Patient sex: F
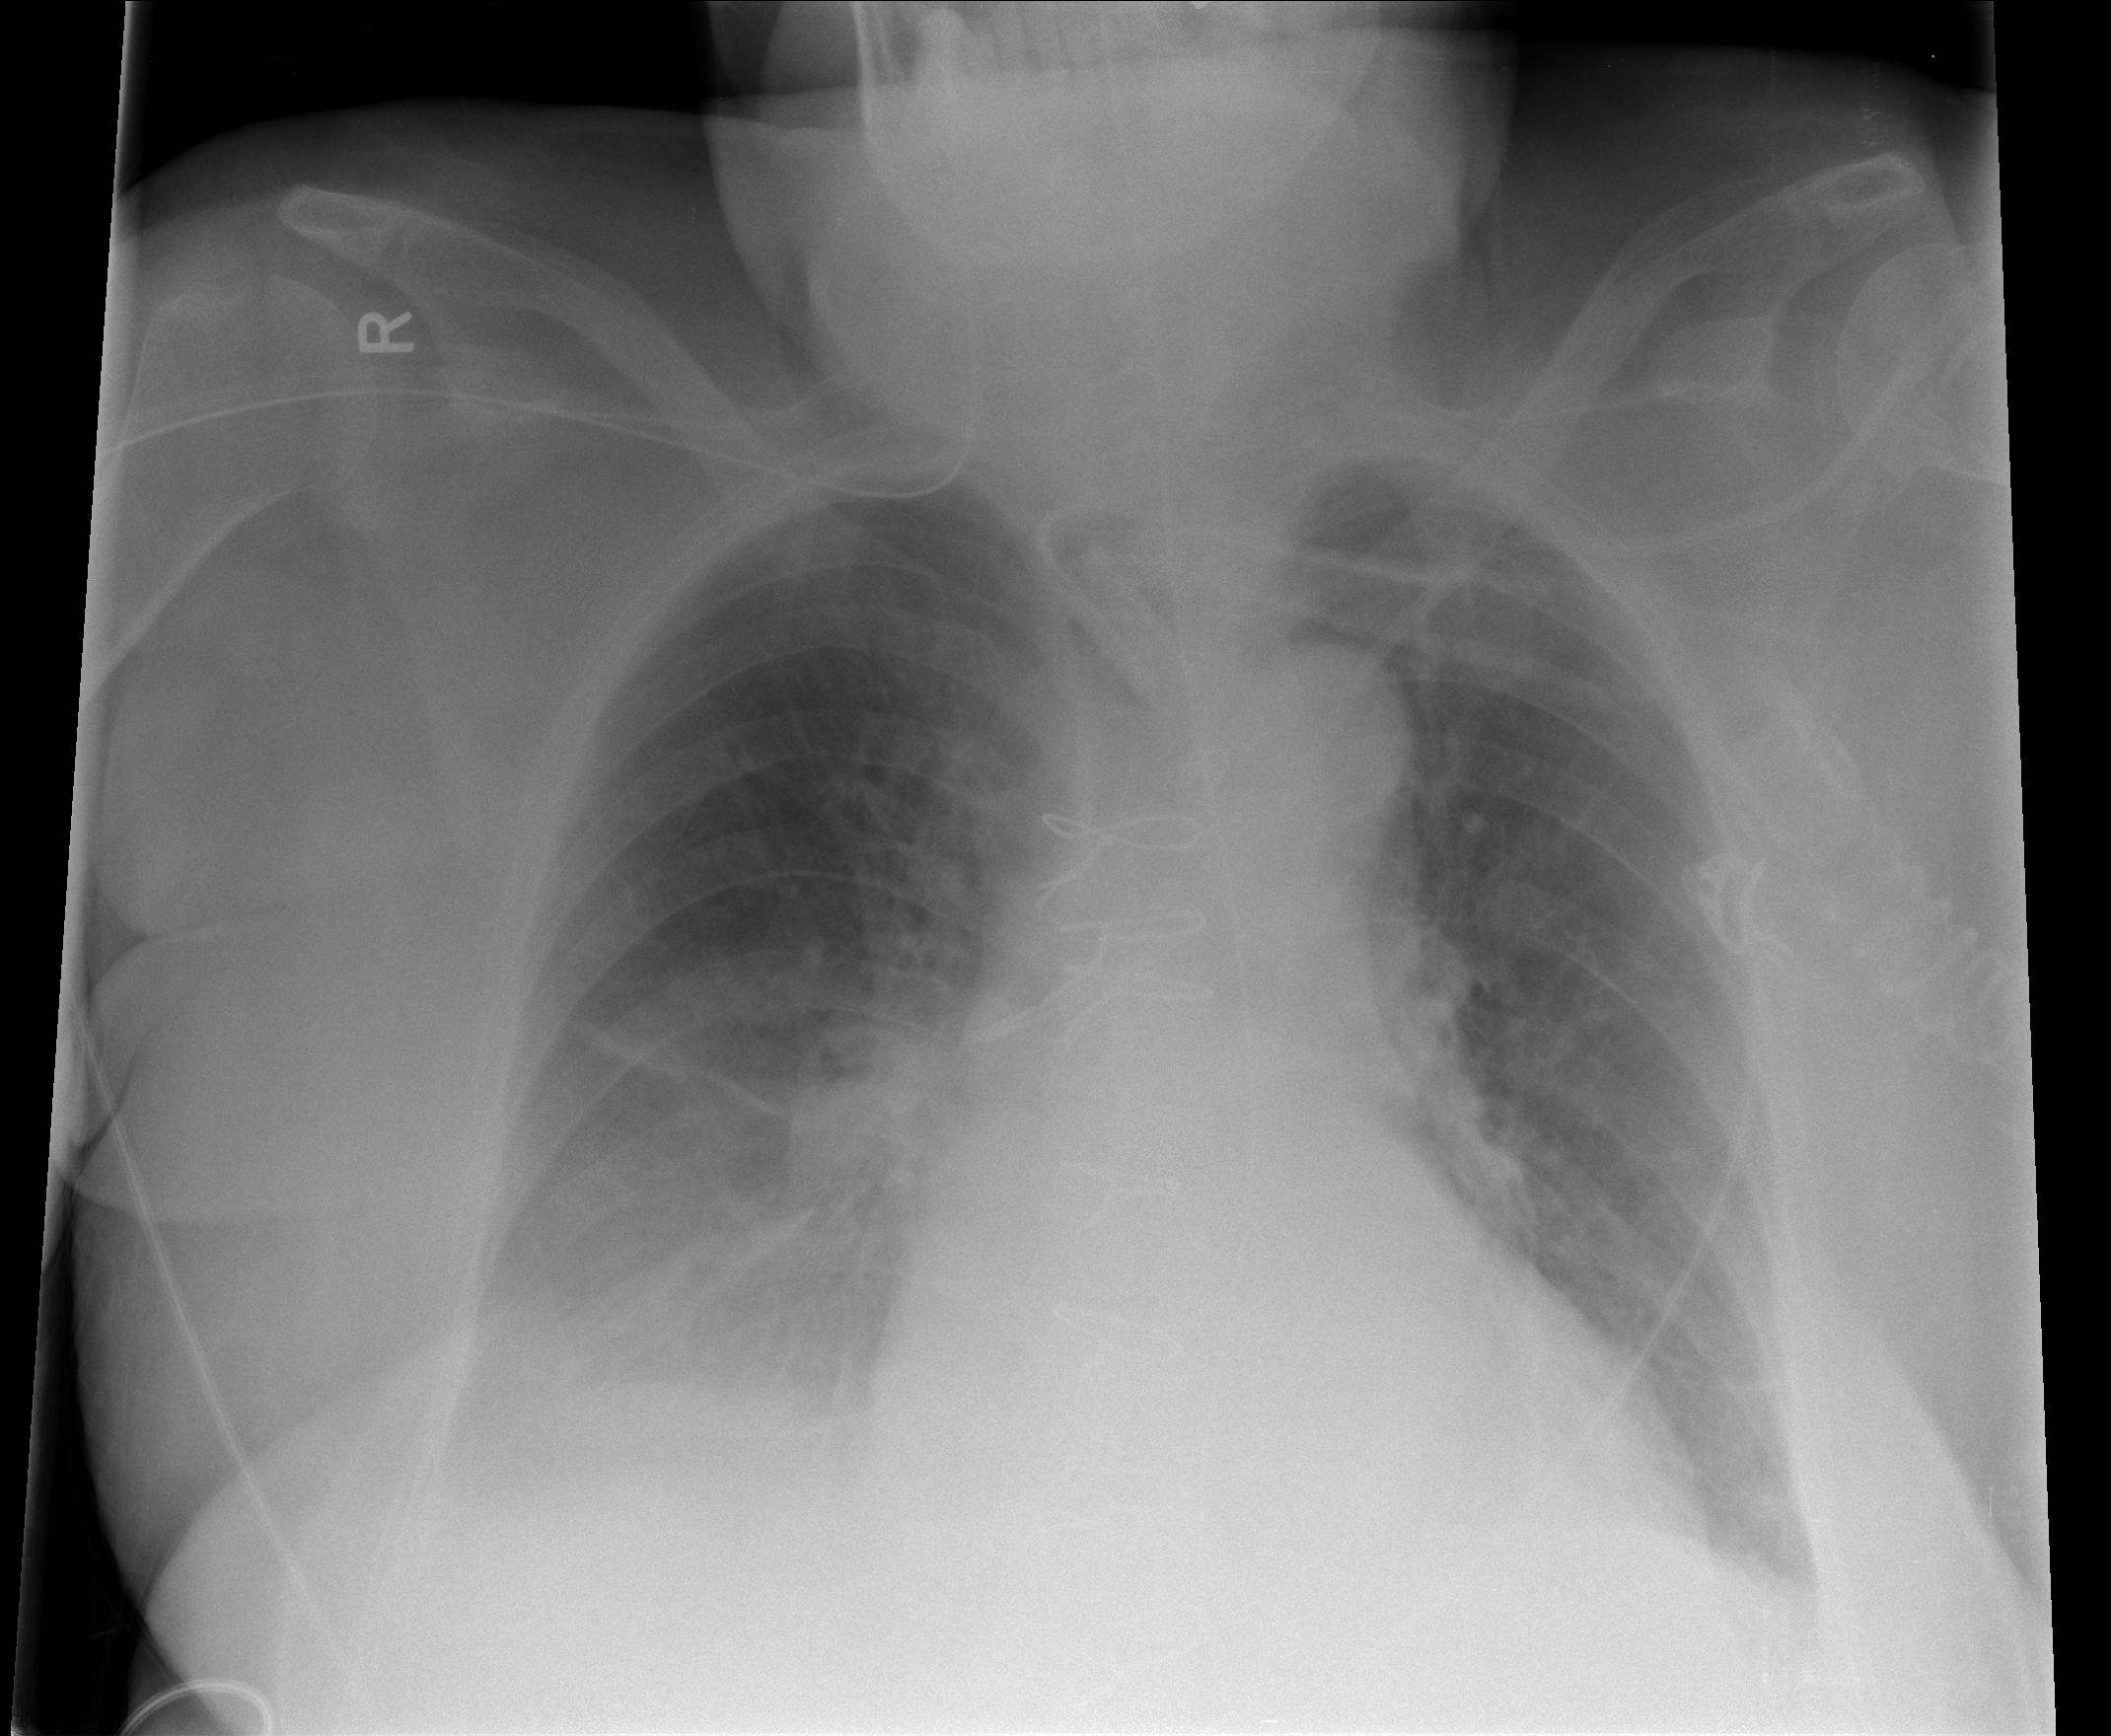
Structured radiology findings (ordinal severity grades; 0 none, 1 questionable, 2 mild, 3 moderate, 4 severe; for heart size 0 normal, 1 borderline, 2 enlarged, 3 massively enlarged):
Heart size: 0
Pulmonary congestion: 0
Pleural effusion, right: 2
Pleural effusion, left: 0
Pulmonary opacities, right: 0
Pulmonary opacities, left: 0
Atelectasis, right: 1
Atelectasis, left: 0